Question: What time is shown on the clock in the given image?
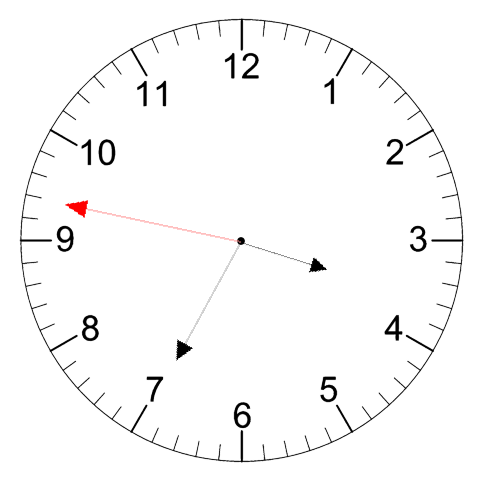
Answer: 03:34:47